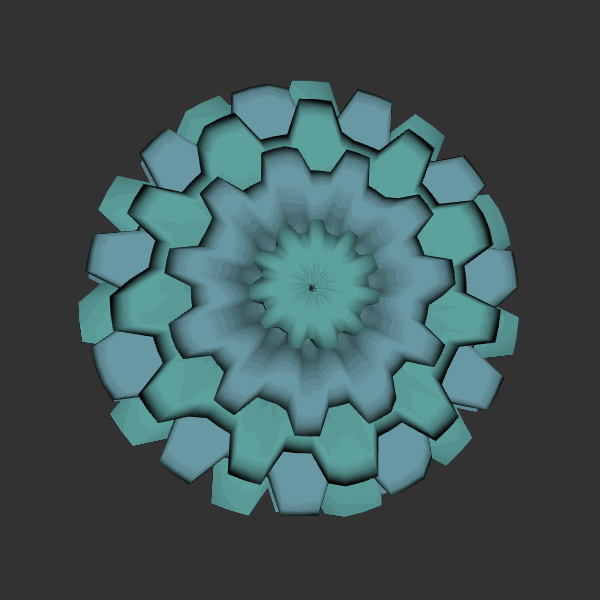
Background: dark